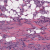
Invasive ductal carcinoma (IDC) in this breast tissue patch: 1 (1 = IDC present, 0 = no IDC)